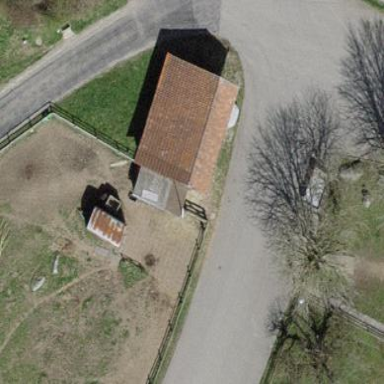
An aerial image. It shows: Stable building.